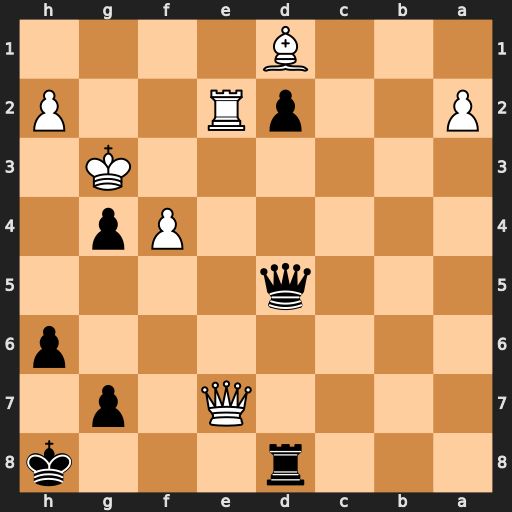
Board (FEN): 3r3k/4Q1p1/7p/3q4/5Pp1/6K1/P2pR2P/3B4
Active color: b
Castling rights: -
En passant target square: -
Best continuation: Qf3+ Kh4 Qh3#